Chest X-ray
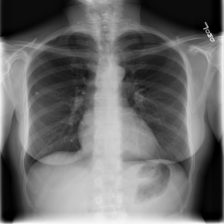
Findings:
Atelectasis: negative
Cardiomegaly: negative
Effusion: negative
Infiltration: positive
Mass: negative
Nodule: negative
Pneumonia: negative
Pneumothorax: negative
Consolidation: negative
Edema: negative
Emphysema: negative
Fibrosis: negative
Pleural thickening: negative
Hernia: negative